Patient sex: F
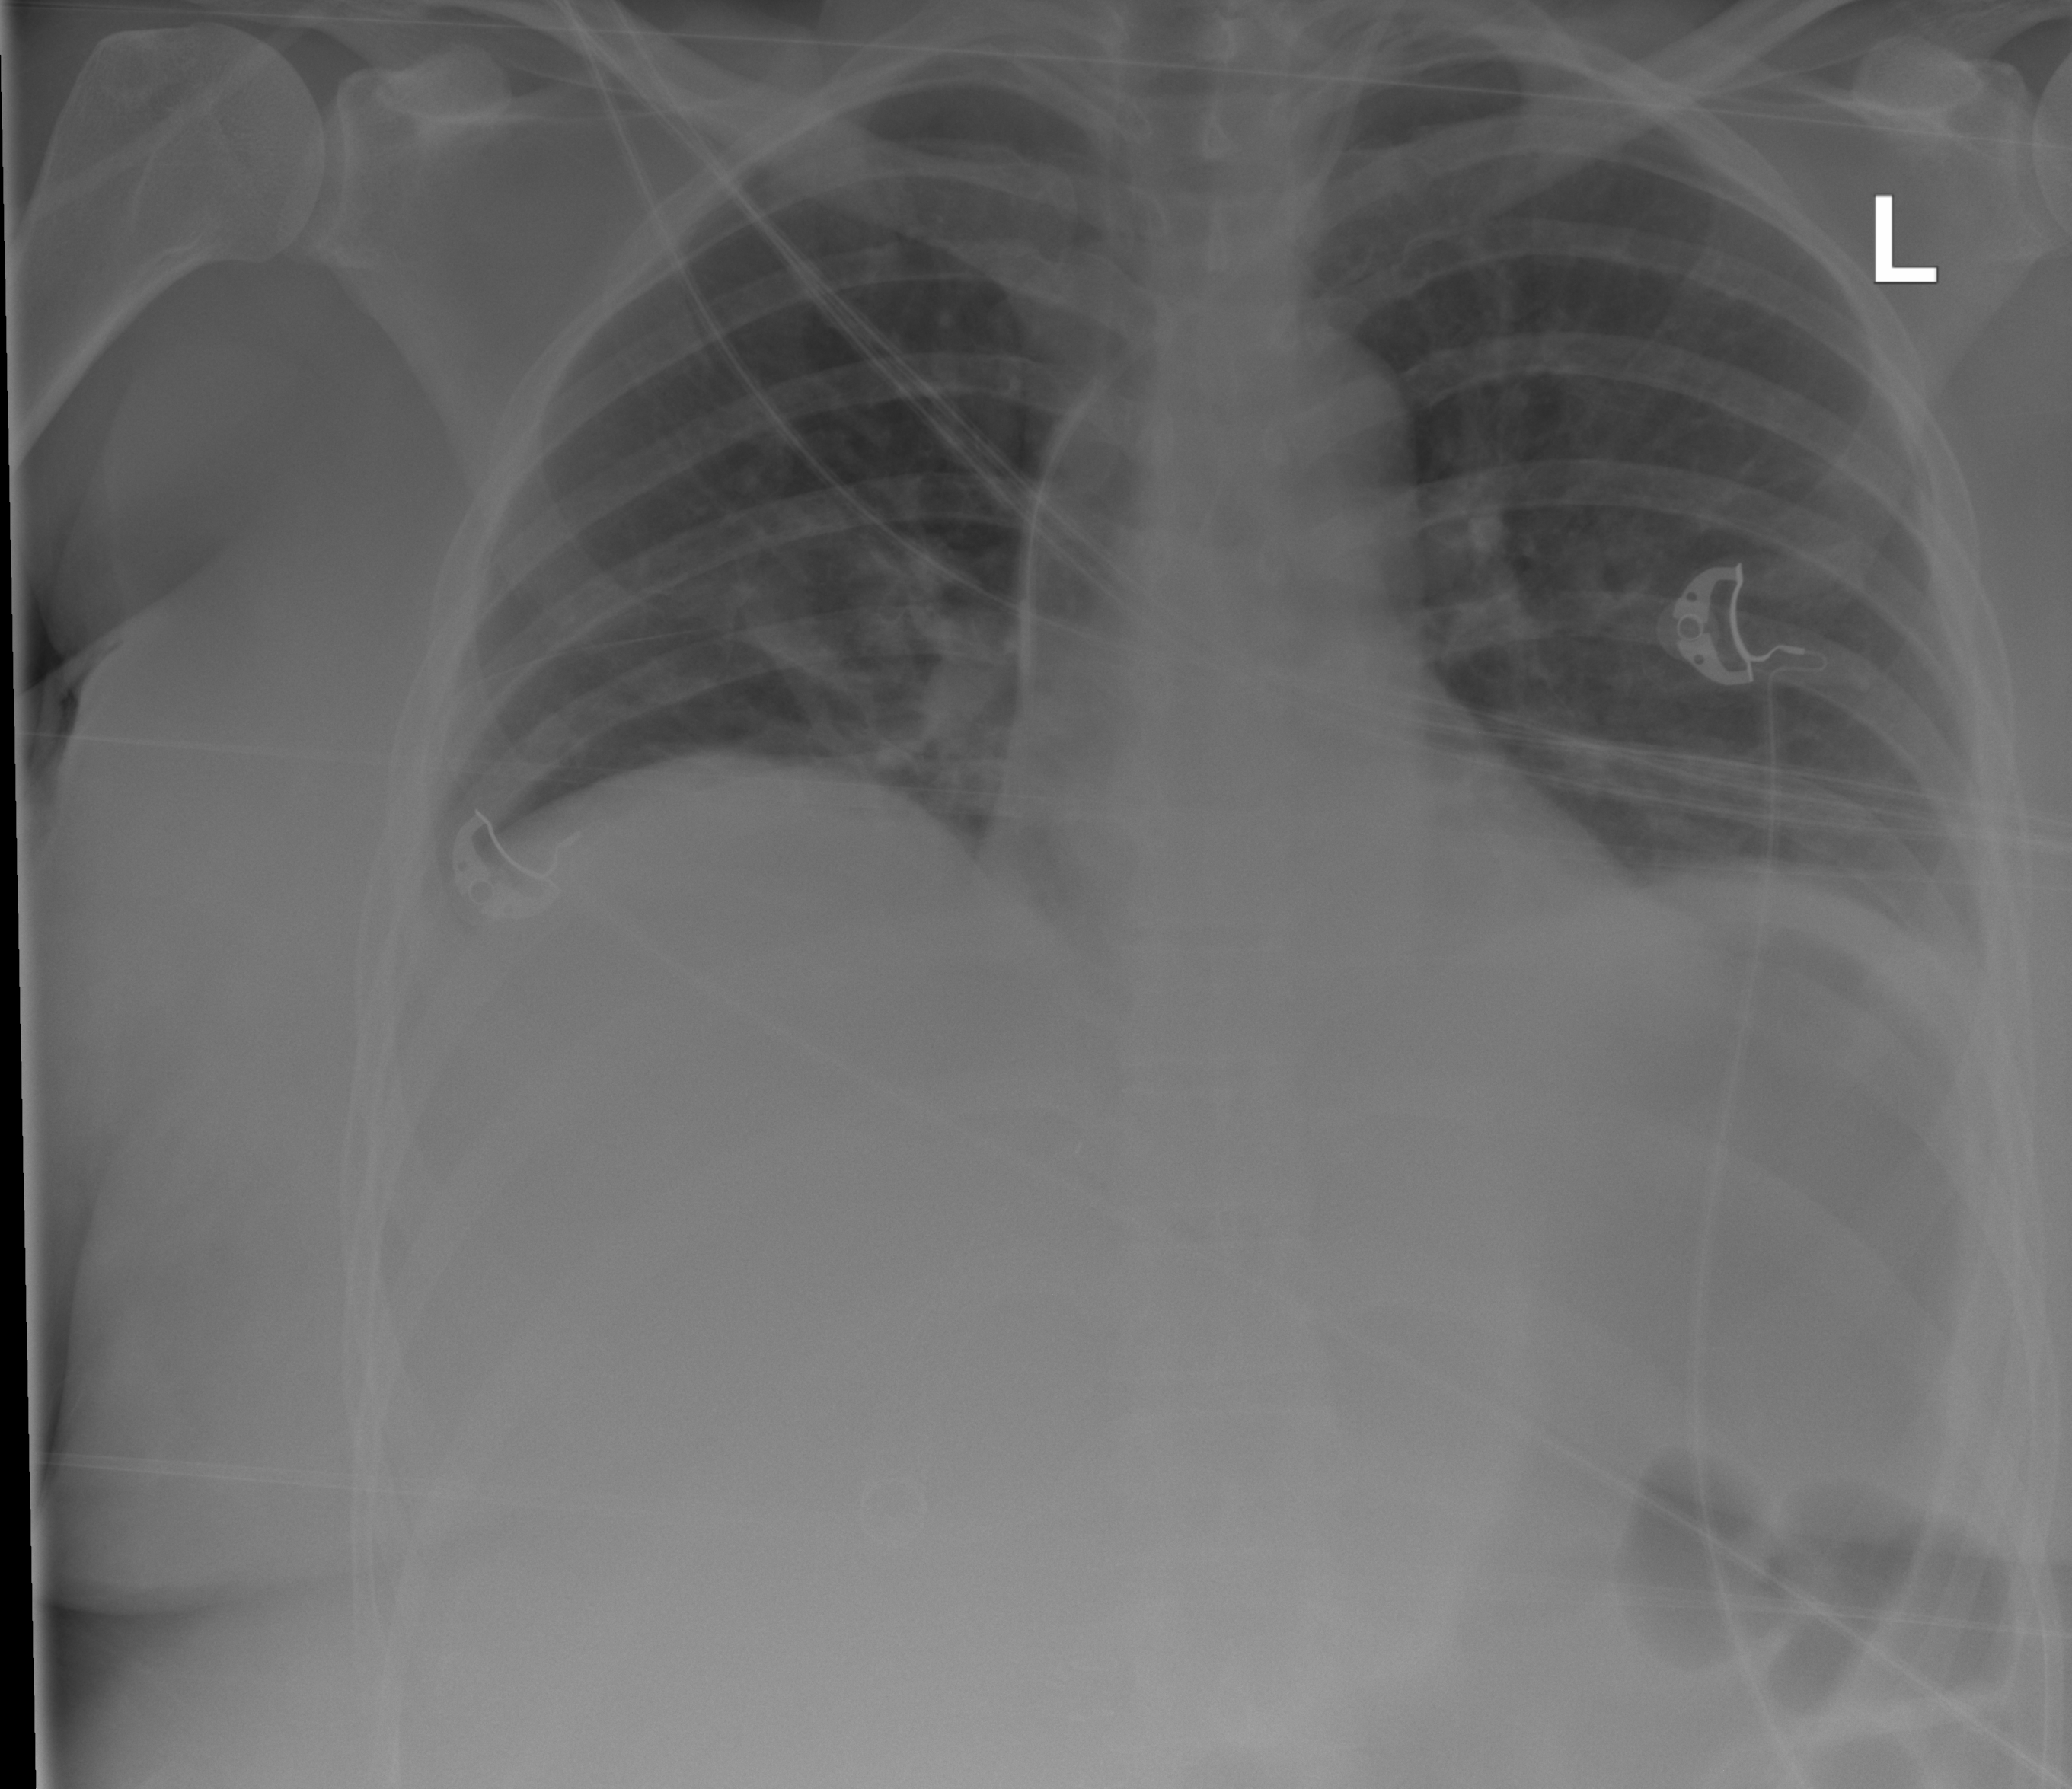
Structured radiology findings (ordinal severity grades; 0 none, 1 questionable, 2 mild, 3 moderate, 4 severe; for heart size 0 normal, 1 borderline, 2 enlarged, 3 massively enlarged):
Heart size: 0
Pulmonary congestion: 0
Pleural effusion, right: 0
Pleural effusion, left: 0
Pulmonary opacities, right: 0
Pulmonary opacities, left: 0
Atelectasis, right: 1
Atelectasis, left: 1